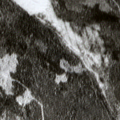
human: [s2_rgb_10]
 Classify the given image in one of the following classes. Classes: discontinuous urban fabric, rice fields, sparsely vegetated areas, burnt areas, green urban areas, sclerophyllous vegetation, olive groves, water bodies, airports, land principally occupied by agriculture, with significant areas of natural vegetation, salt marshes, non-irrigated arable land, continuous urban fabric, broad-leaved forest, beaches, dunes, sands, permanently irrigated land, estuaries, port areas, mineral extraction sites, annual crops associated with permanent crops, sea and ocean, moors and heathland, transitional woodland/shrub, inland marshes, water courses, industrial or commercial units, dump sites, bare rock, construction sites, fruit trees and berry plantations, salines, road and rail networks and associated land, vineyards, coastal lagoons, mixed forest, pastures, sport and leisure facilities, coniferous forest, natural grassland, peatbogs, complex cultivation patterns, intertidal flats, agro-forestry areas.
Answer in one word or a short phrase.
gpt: coniferous forest, peatbogs